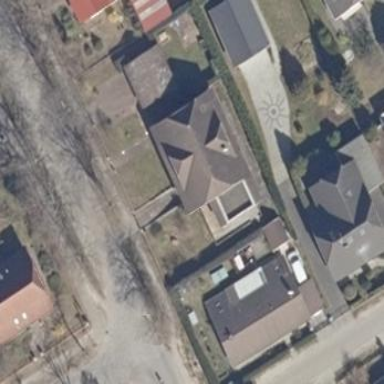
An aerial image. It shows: Half-hipped roof house.